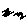
Label: zigzag